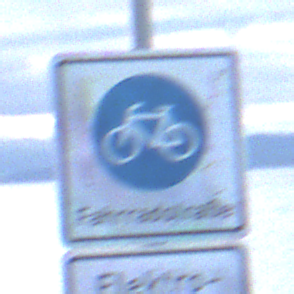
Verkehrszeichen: BeginnFahrradstrasse
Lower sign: BesondereFahrzeugeUndTransportgueter11
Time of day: SunriseSunset
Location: Outdoor (Suburban)
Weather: PartlyCloudy
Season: NotSpecified
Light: Natural